Question: I want to implement a simple DAG-like scheduler in Java (no result needed), described as the following graph:

I can simply use manual code to achieve this:
'''
ExecutorService executor = Executors.newCachedThreadPool();
Future<?> futureA = executor.submit(new Task("A"));
Future<?> futureC = executor.submit(new Task("C"));
futureA.get();
Future<?> futureB = executor.submit(new Task("B"));
futureB.get();
futureC.get();
Future<?> futureD = executor.submit(new Task("D"));
futureD.get();
'''
But I'm looking for a more general way to do this, so I can use the scheduler like this:
'''
Container container = new Container();
container.addTask("A", new Task("A"));
container.addTask("B", new Task("B"), "A");
container.addTask("C", new Task("C"));
container.addTask("D", new Task("D"), "B", "C");
container.waitForCompletion();
'''
And actually I've already implement a simple one:
<URL>
But I need to iterate all the tasks every 100ms to see which one is ready to be submitted. Also in this implementation there's no exception checking.
I also checkout the Guava lib's ListenableFuture, but I don't know how to use it properly.
Any suggestions on how to implement a DAG, or recommending an existing opensource scheduler will be appreciated.
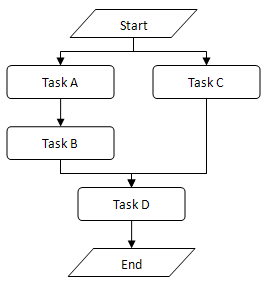
Answer: What you're looking for can be done using the google's guava library and it's listenable future interface. ListenableFutures allow you to have complex chains of asynchronous operations. You should implement a listenable future to execute task D once task B and C are completed using the allAsList method.
The documentation for Listenable Futures:
<URL>
A tutorial on Listenable Futures:
<URL>
An example of using the allAsList, chain, and transform methods:
<URL>